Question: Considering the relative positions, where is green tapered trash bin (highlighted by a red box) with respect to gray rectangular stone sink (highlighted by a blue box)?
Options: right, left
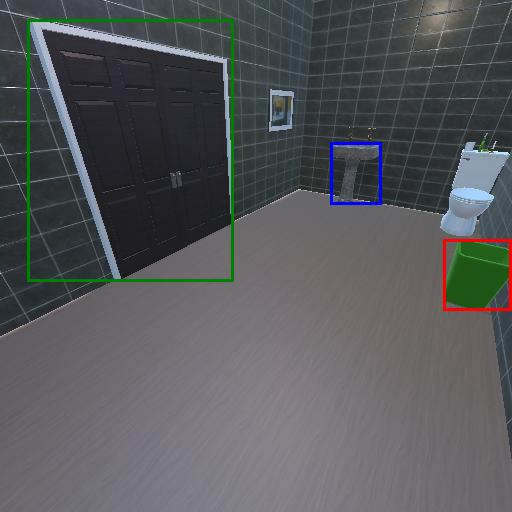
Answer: right